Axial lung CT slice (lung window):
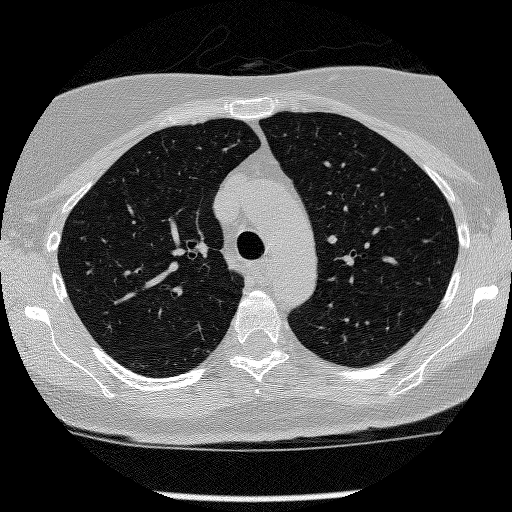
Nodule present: no